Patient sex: M
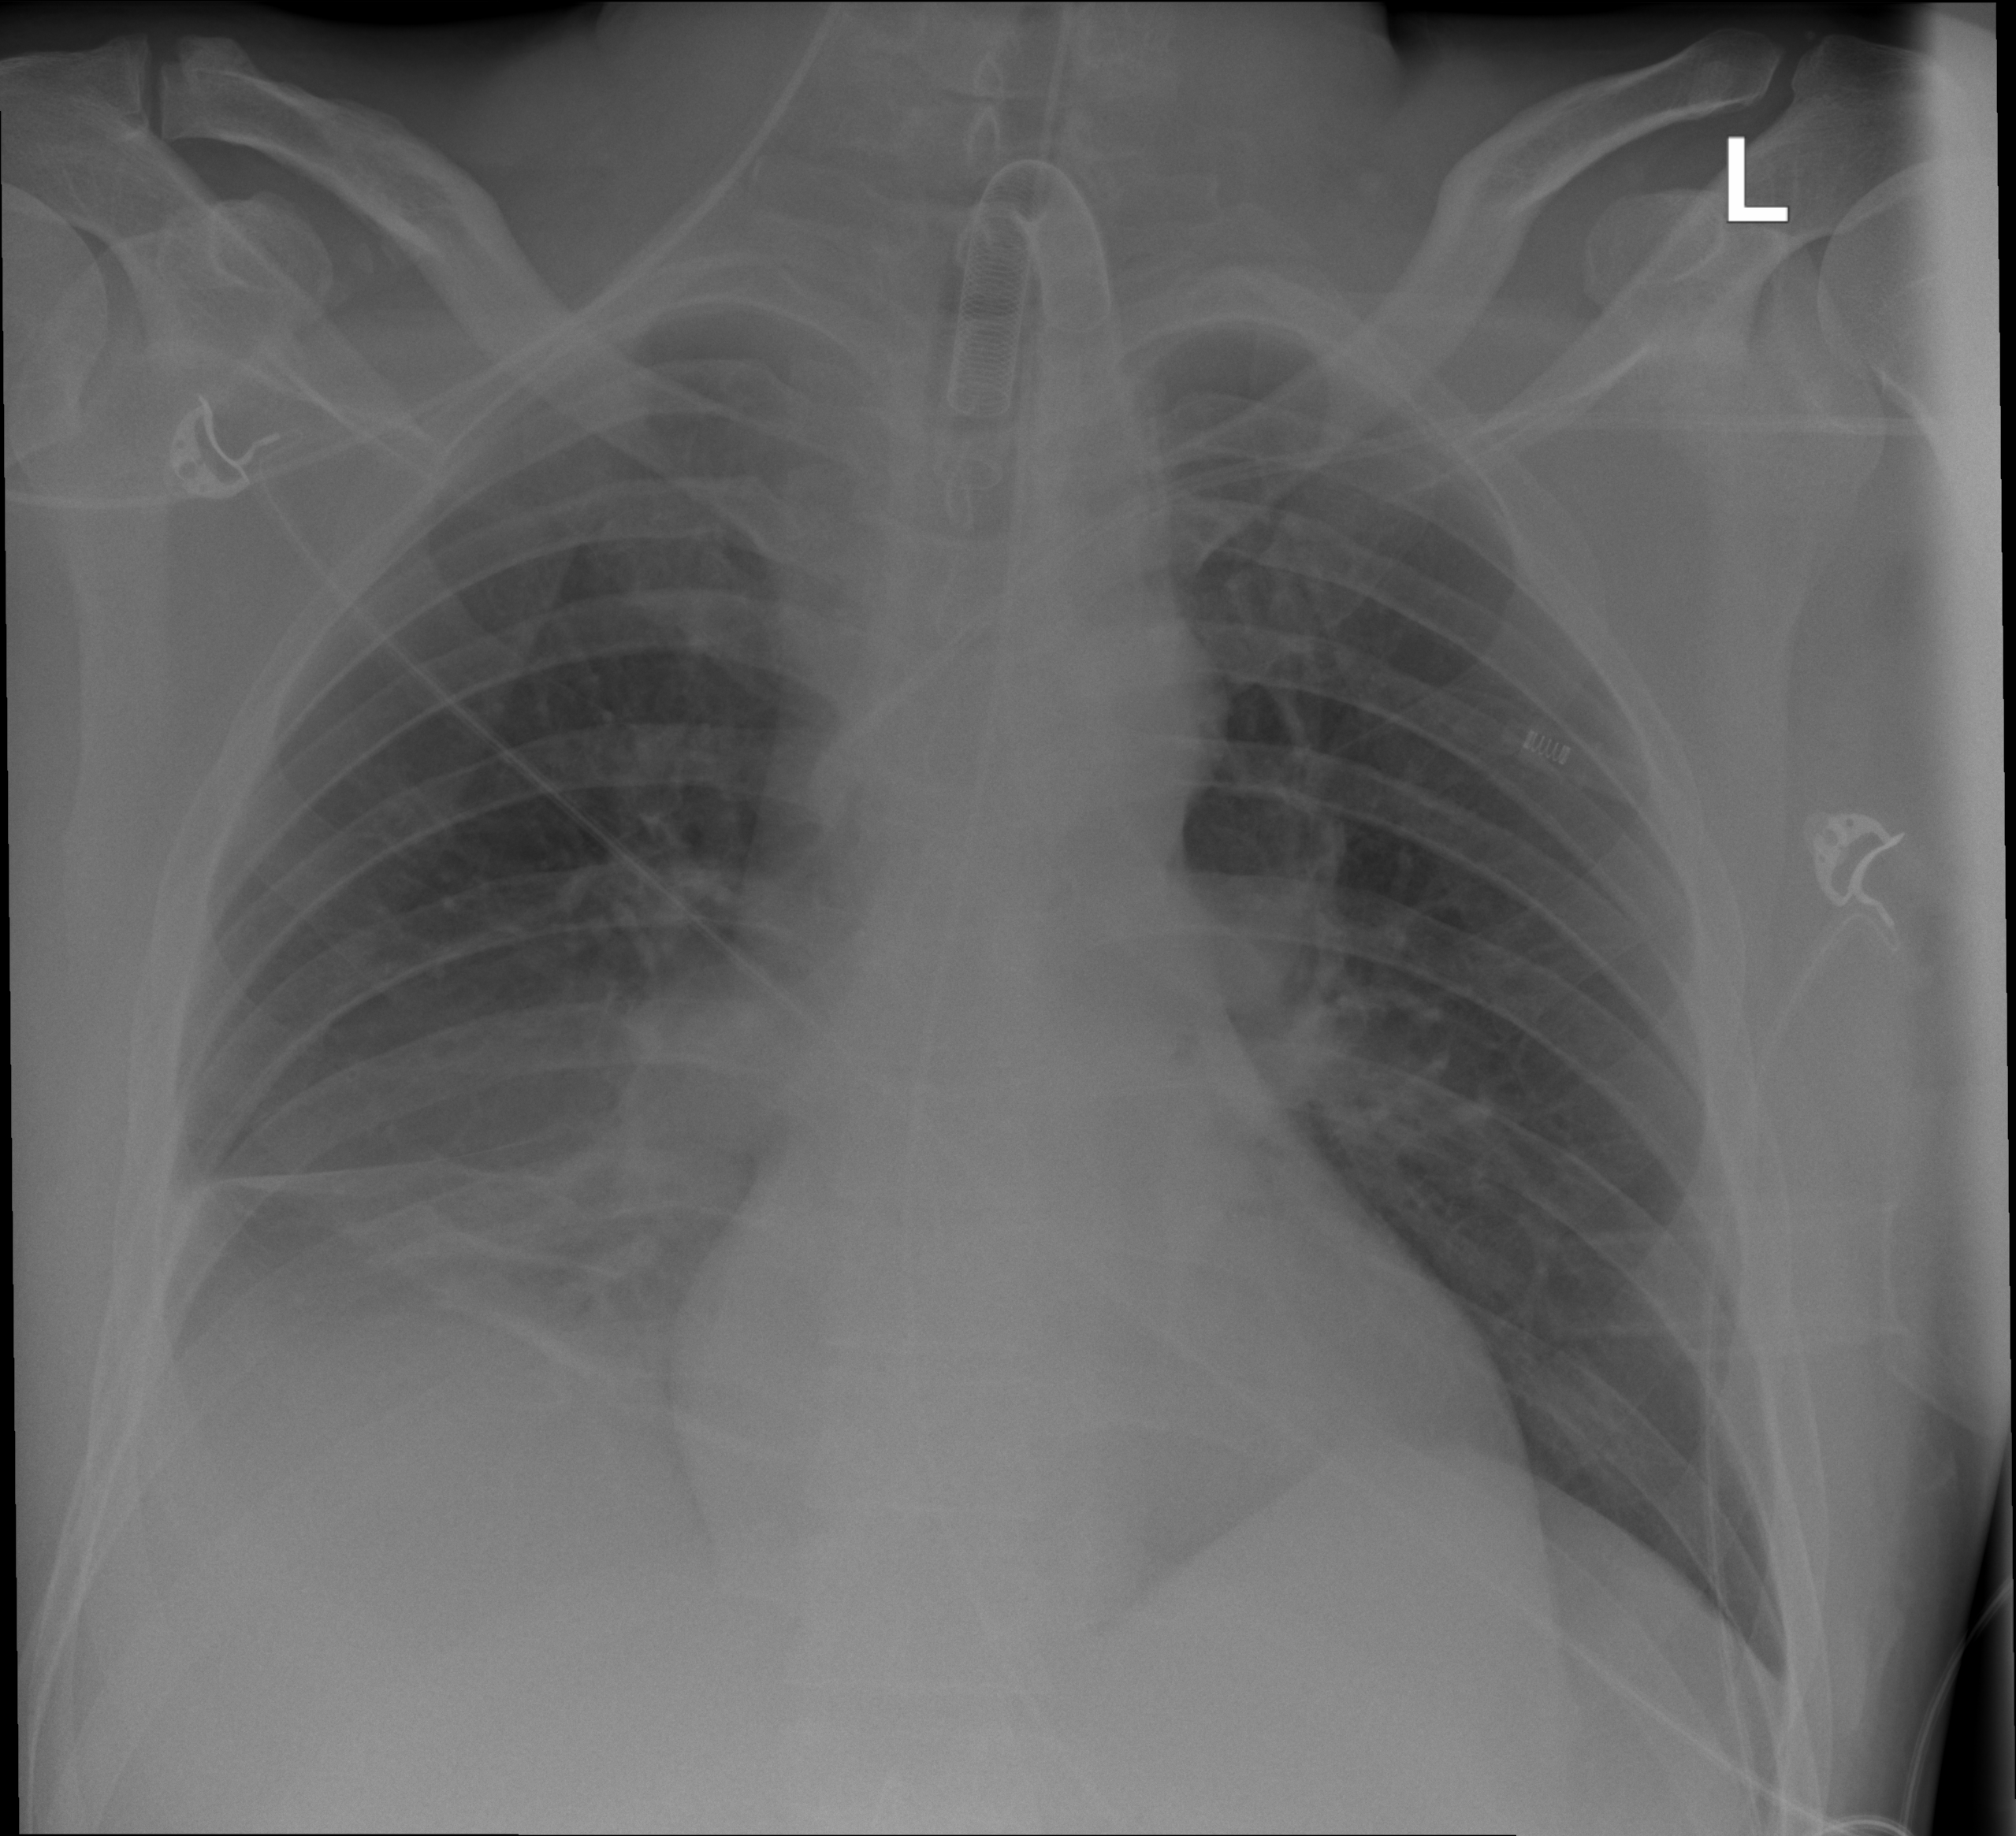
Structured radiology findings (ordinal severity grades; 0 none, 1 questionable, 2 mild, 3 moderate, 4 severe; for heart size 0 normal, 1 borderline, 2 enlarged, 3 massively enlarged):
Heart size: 0
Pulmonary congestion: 0
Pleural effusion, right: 2
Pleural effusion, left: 0
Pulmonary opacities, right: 2
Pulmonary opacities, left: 0
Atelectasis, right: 2
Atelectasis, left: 2